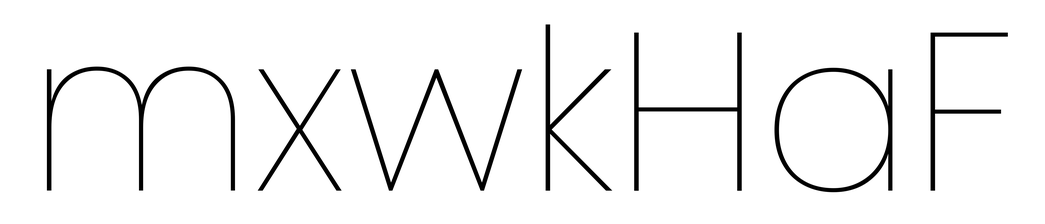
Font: Poppins-Thin